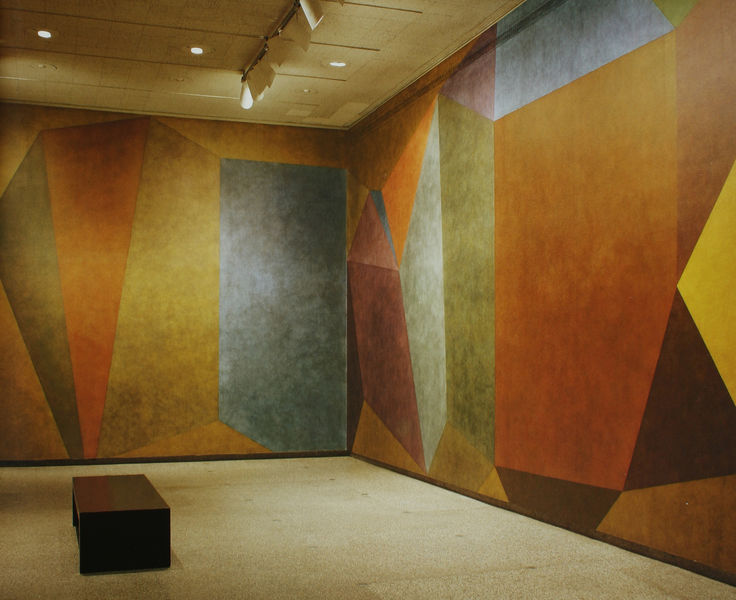
Titel: Installation Cleveland Museum Of Art, Cleveland - Continuous forms
Künstler: Sol Lewitt
Schlagwörter: blau, dunkel, schatten, weiß, dreieck, gelb, grün, ocker, sitzen, braun, bunt, dunkelbraun, grau, hell, holz, lampe, lampen, licht, marmor, orange, raum, schwarz, zimmer, rot, beige, wand, spitze, stein, innenraum, feld, felder, kirche, boden, decke, innen, spitzen, hellblau, ecke, sitz, perspektive, fußboden, abstrakt, farben, farbe, formen, lila, violett, linien, bank, beleuchtung, saal, scheinwerfer, lamp, red, dark, dunkelblau, green, grey, room, seat, wall, yellow, wandmalerei, brown, graun, foto, rechtecke, wände, keller, rechteck, linie, kontur, form, konturen, würfel, ausstellung, ecken, quadrate, geometrisch, fresko, museum, farbfelder, dreiecke, color, geometrie, quadrat, fresco, kuben, installation, austellung, fensterlos, olivgrün, lamps, lights, walls, ceiling, colors, colours, farbfeld, panel, panele, forms, colour, strahler, rauminstallation, weisd, cube, cubes, formk, spotlight, spots, triangle, triangles